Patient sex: F
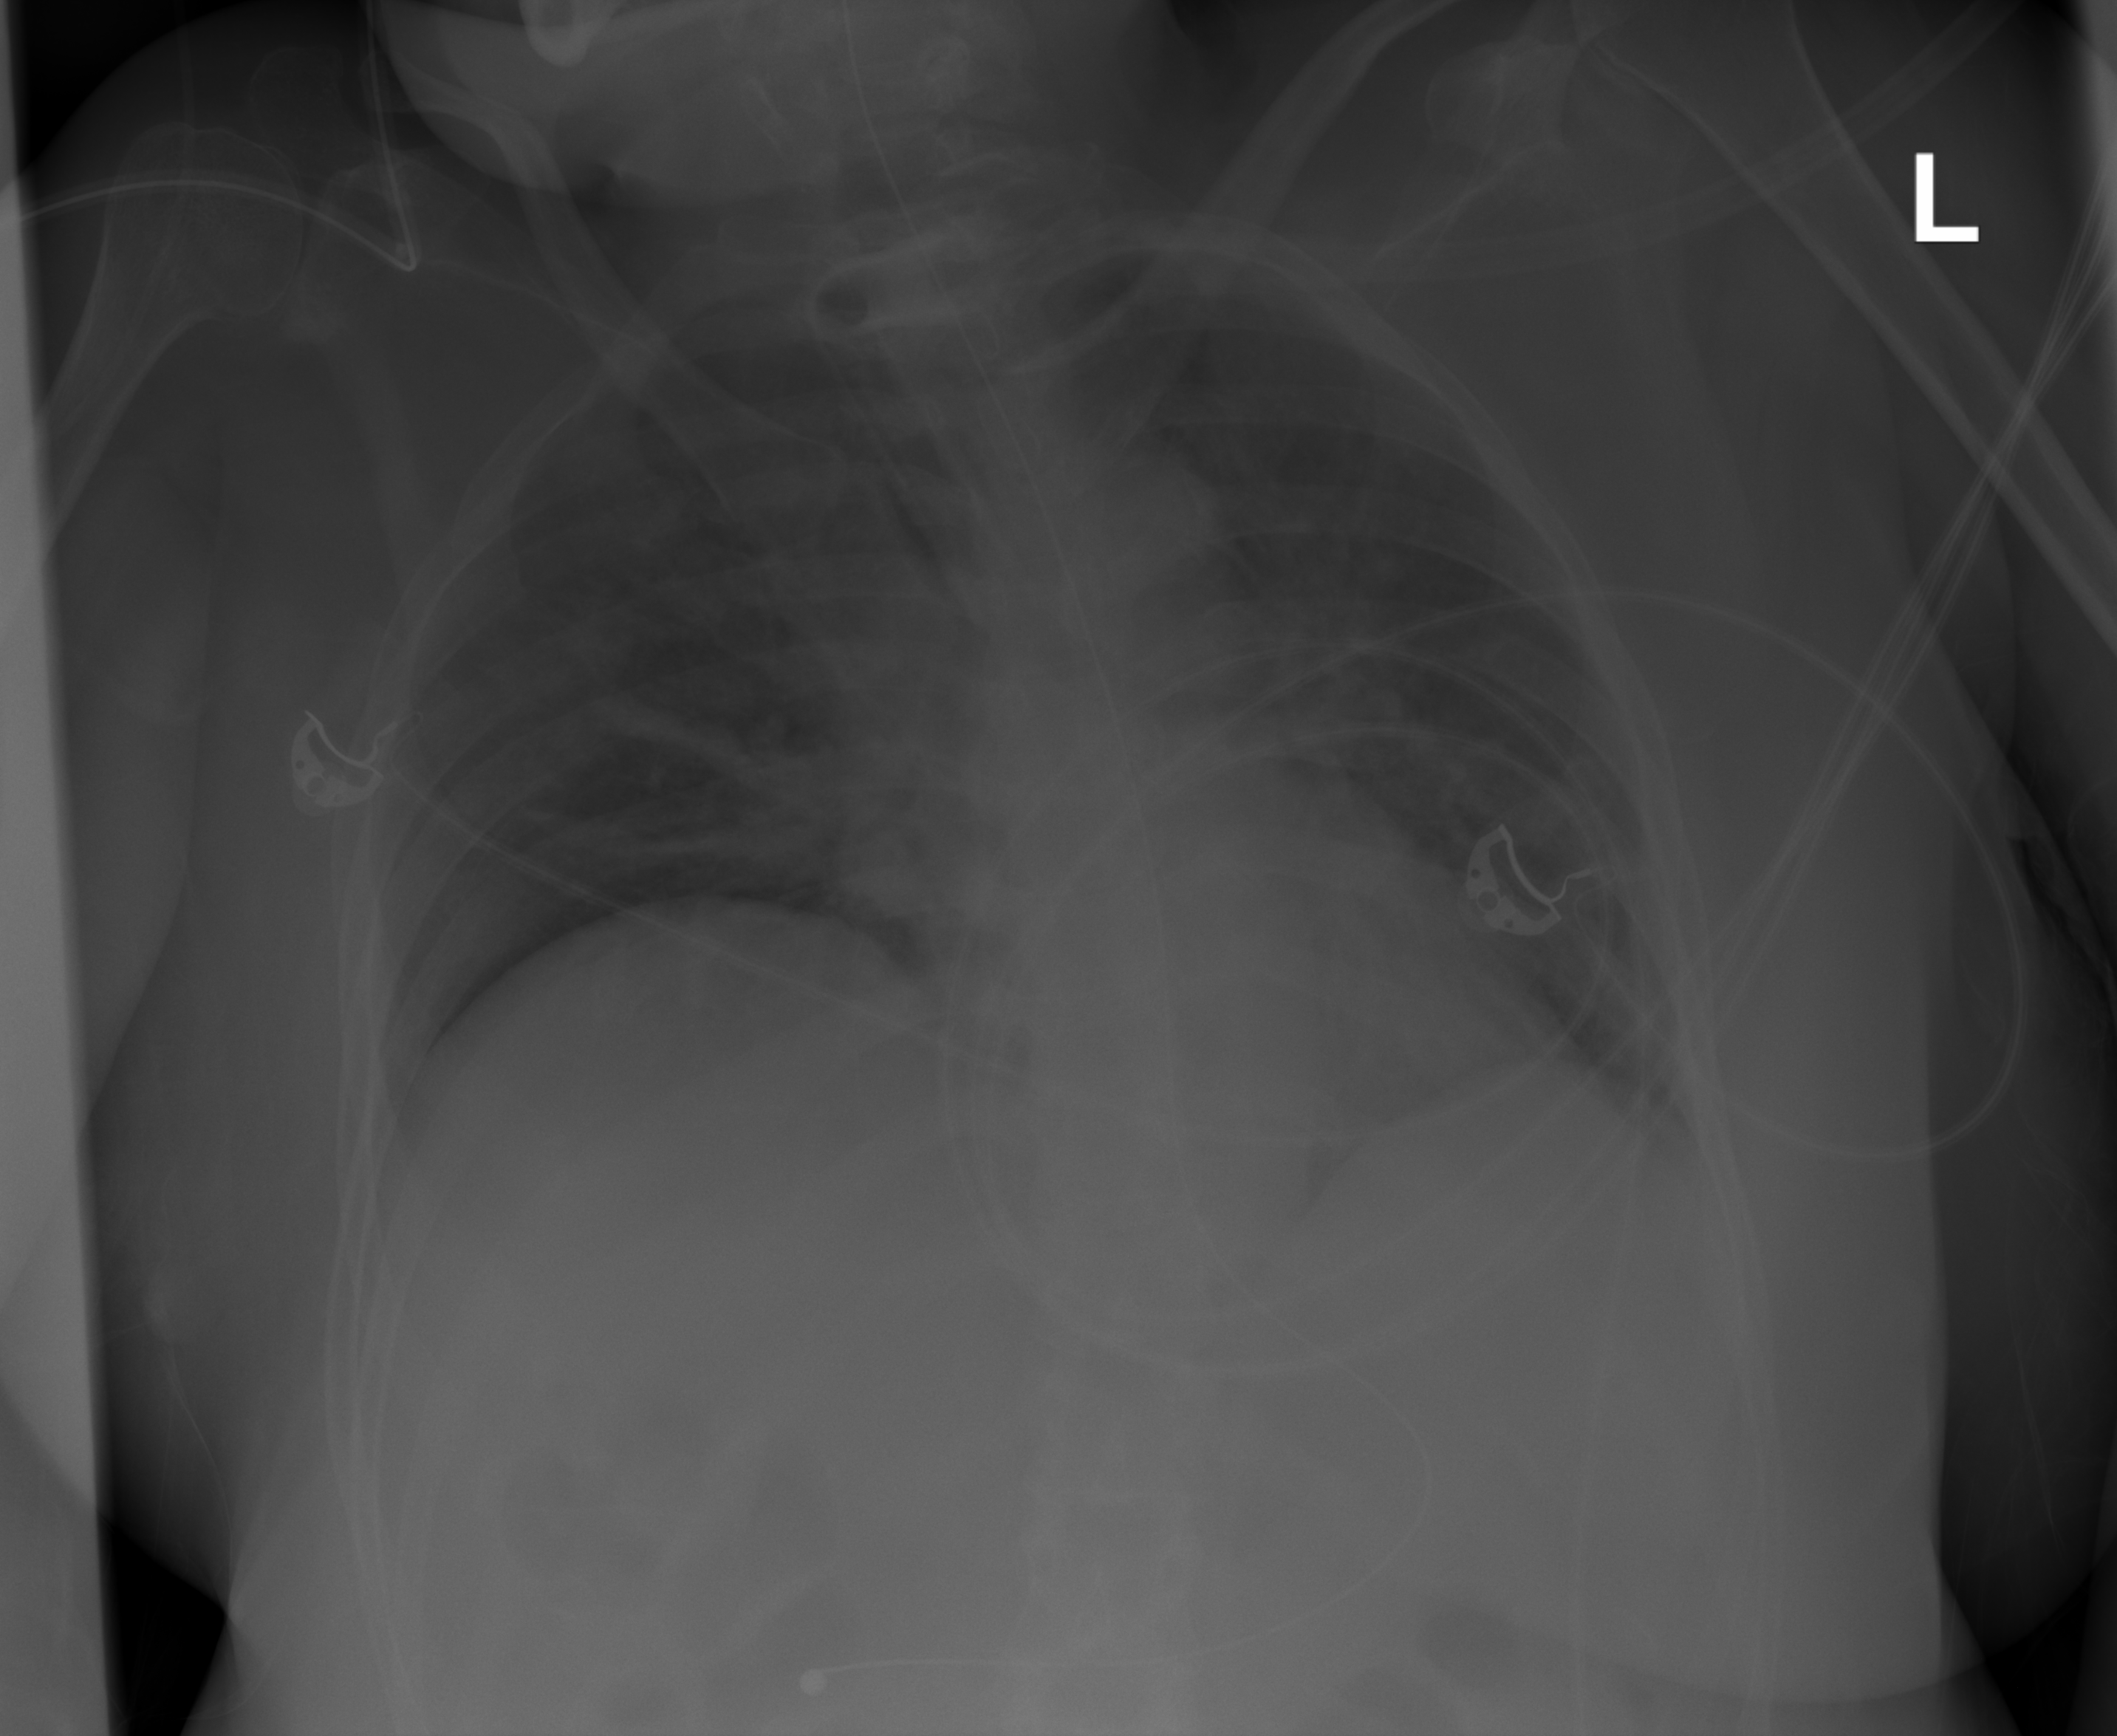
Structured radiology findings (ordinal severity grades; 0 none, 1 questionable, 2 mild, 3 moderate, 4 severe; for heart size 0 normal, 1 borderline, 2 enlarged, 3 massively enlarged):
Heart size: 1
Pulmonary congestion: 2
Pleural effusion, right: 0
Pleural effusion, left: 0
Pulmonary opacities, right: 2
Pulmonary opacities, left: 2
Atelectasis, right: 2
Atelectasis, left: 2